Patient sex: F
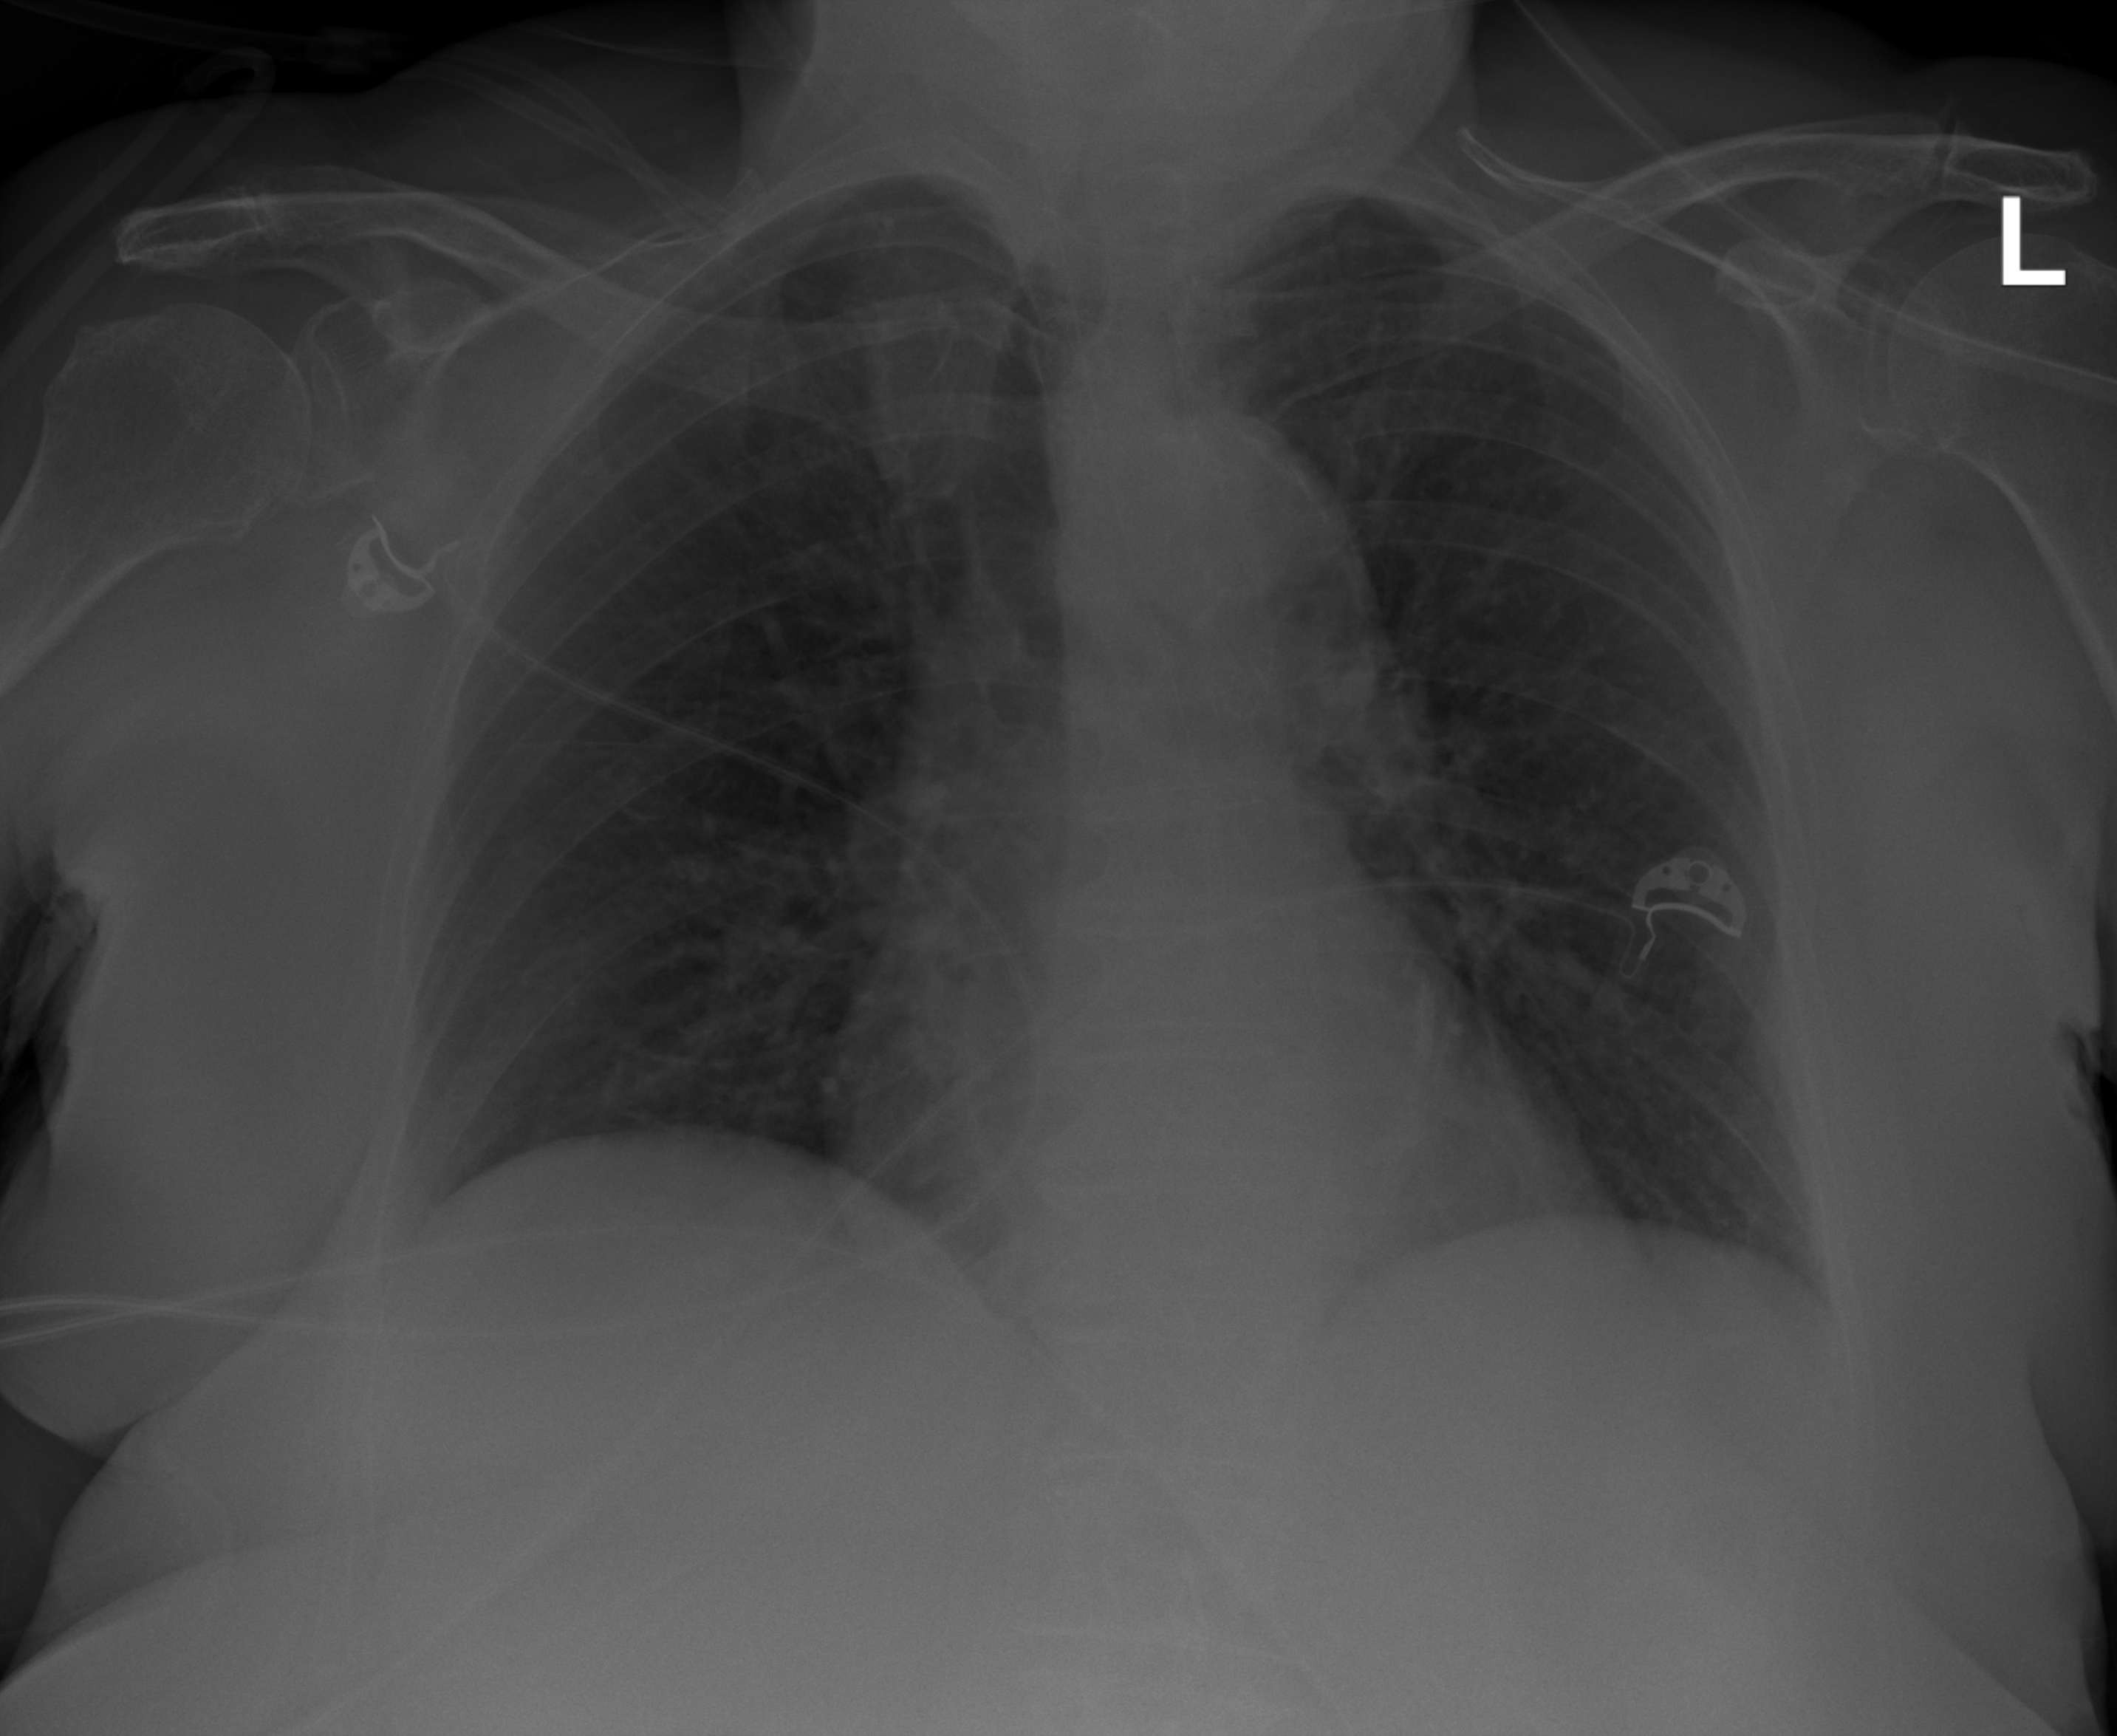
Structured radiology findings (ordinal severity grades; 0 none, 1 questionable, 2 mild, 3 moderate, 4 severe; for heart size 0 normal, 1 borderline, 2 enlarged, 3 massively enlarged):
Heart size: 1
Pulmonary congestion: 0
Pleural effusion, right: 0
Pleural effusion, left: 0
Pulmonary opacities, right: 2
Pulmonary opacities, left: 0
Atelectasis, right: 0
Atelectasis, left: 0